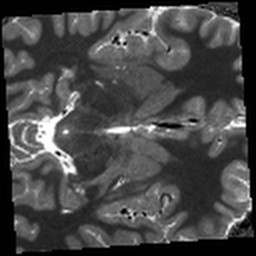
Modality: T1map
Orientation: axial
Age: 21
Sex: male